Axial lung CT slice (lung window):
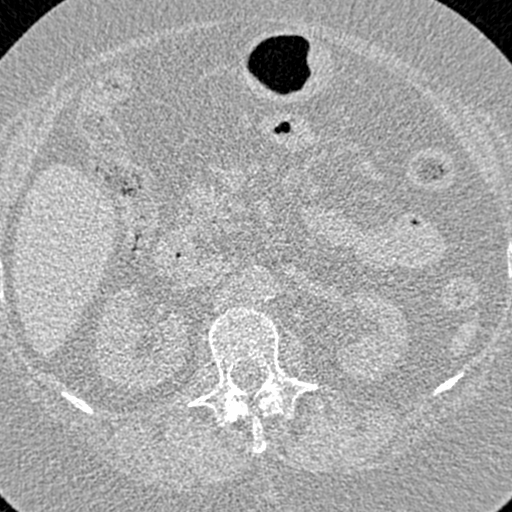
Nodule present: no